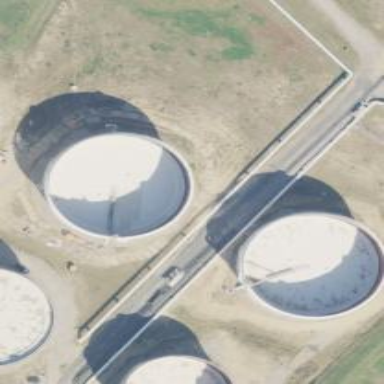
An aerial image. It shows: Storage tank created as man-made structure.